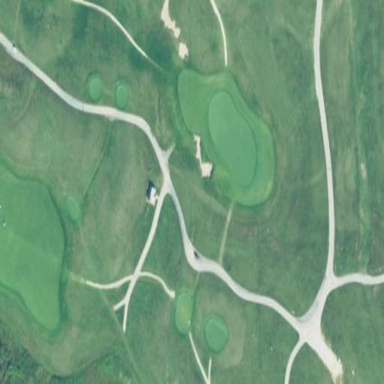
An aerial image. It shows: Rough grassy area used for golf.